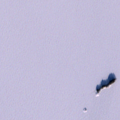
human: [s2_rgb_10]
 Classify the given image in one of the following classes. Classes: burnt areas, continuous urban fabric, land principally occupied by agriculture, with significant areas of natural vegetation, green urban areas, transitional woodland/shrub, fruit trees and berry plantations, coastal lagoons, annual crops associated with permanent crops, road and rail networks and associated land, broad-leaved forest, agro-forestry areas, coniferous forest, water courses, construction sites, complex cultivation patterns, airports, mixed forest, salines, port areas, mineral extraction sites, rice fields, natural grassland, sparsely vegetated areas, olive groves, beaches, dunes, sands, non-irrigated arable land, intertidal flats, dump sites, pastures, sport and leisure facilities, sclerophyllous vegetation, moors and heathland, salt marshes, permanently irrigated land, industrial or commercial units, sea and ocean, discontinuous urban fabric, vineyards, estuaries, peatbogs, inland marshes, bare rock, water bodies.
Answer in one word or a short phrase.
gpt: water bodies